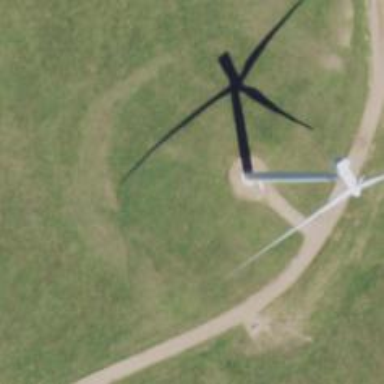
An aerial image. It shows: Wind generator in the form of horizontal axis wind turbine.